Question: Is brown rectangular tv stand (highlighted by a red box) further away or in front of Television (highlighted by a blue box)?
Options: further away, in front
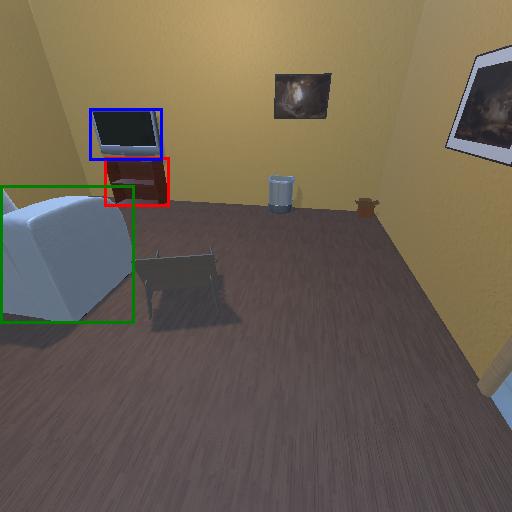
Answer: further away